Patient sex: F
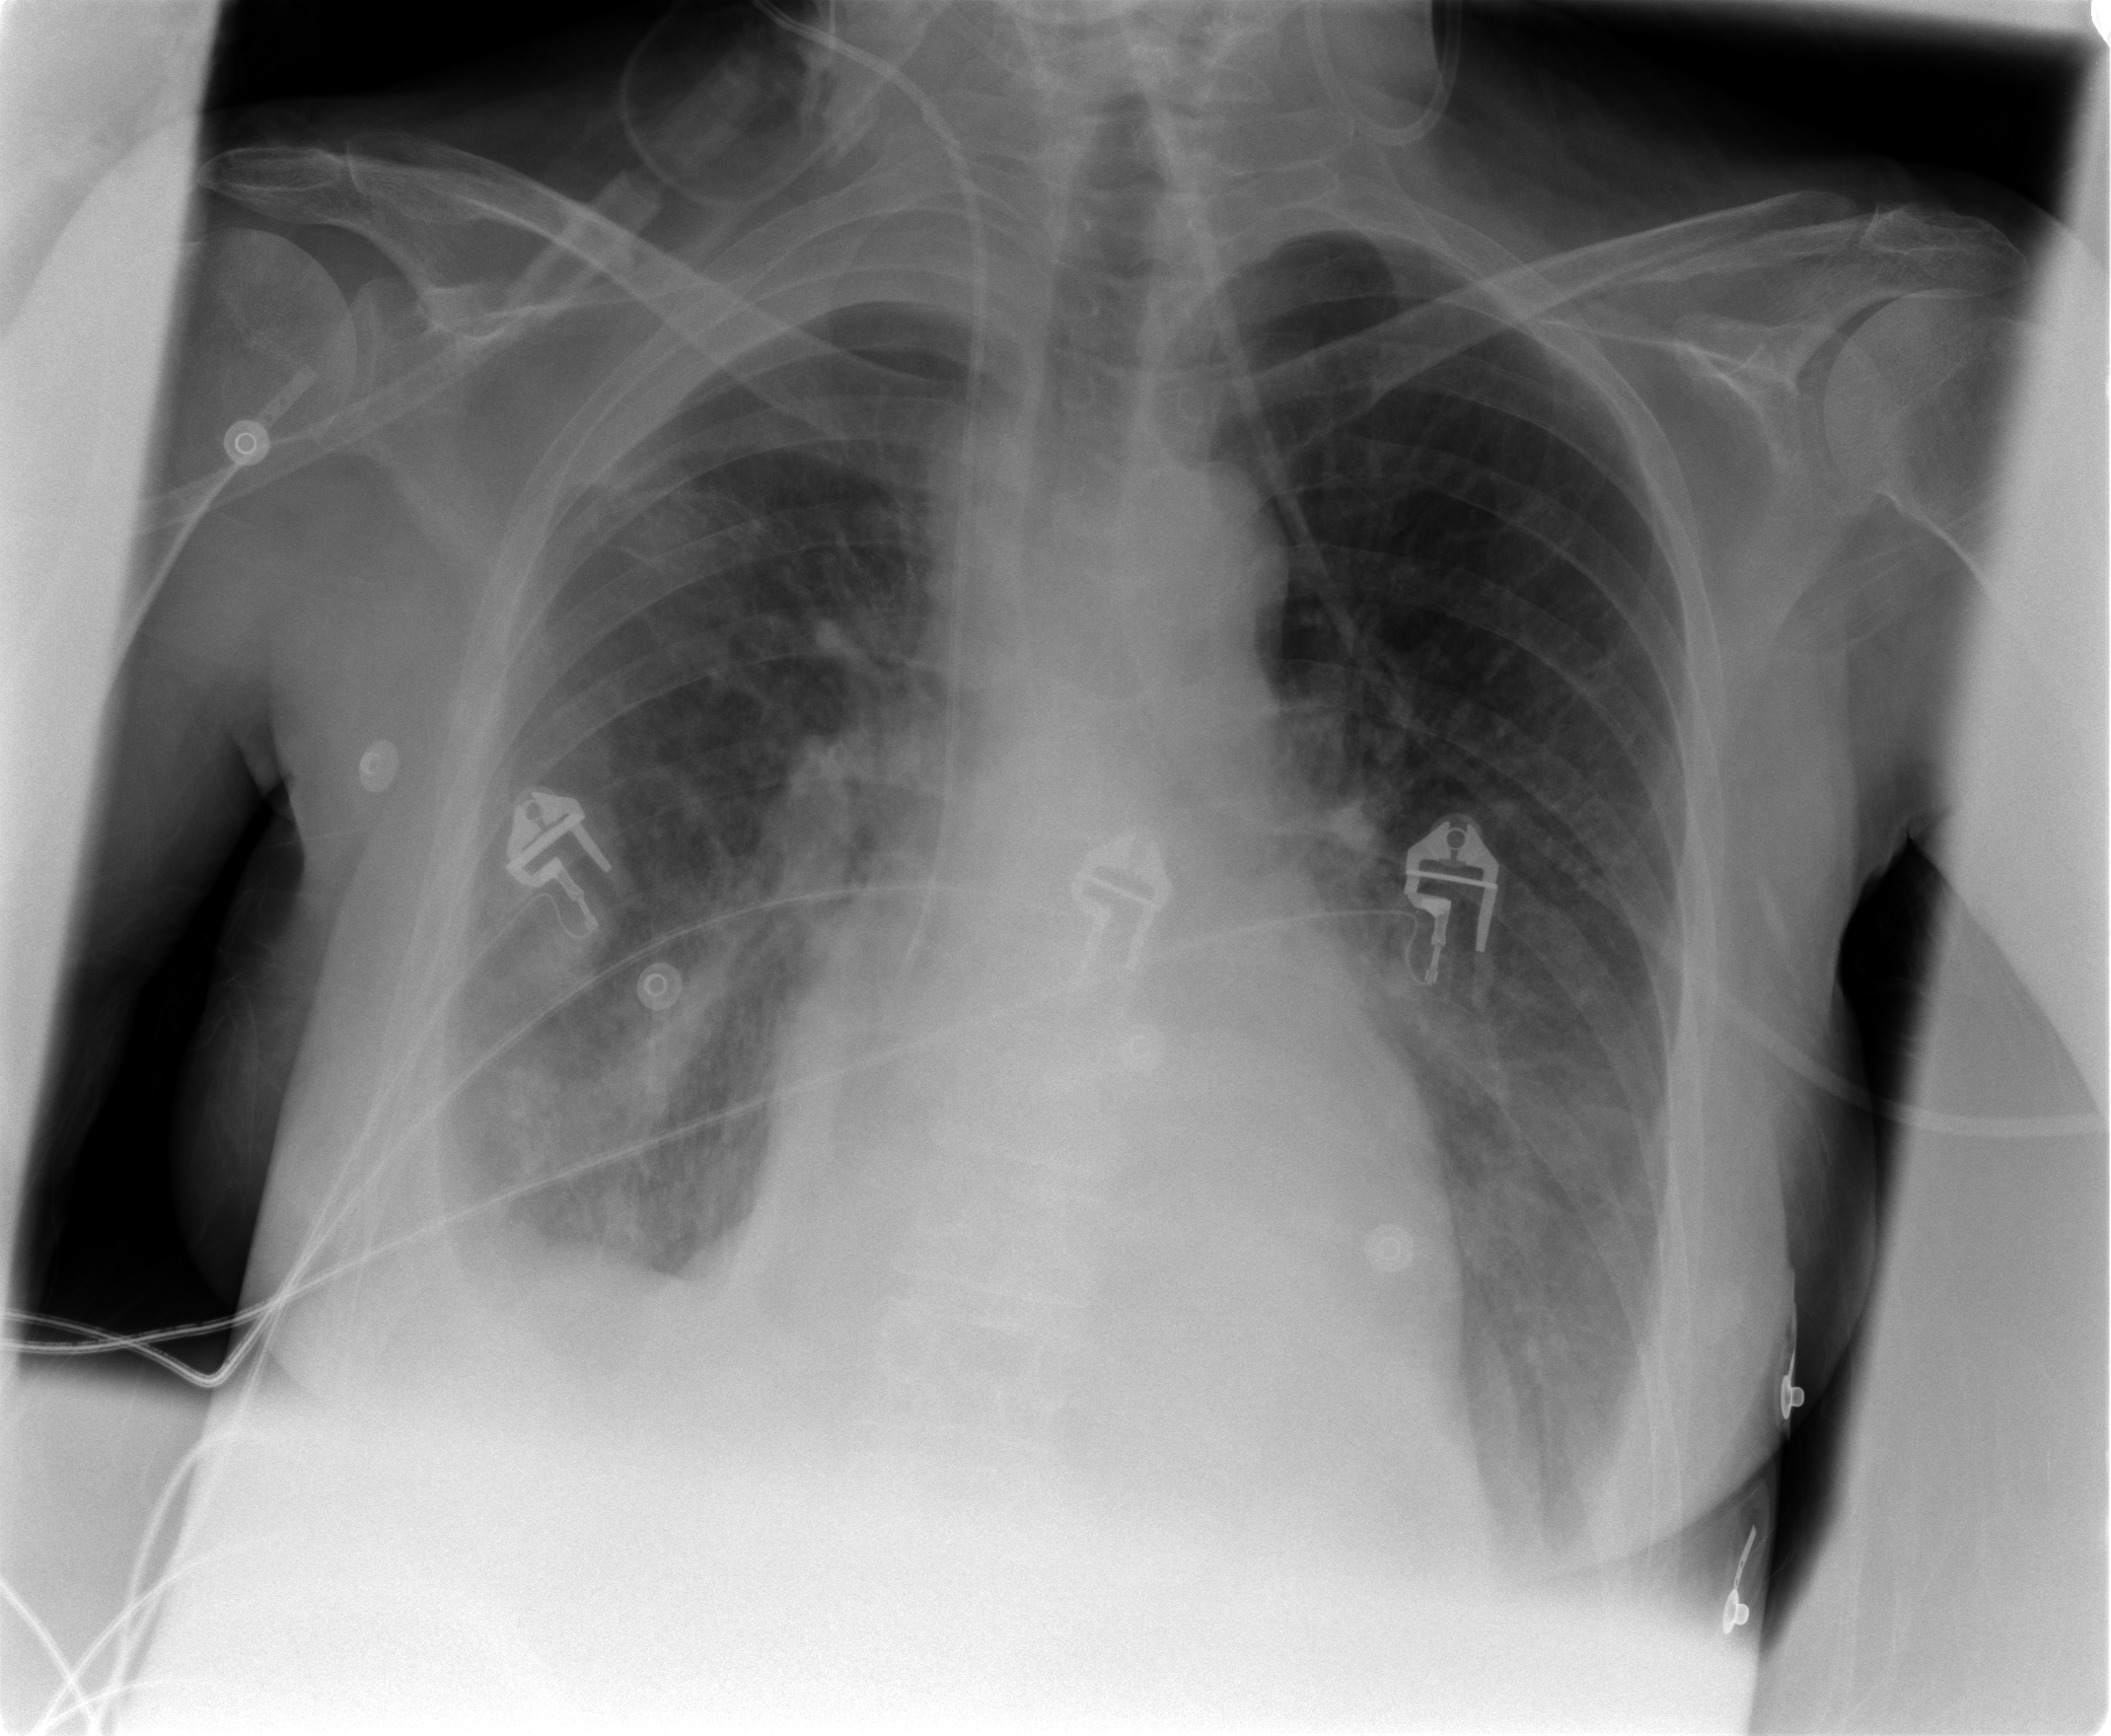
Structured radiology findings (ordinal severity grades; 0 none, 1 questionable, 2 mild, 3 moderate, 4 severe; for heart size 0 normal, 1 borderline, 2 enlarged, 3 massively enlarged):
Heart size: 1
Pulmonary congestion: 0
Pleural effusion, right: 2
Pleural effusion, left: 2
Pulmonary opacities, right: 1
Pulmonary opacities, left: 0
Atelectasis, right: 2
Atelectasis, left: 2